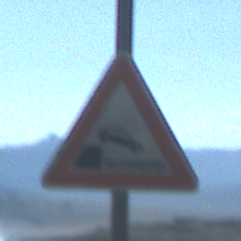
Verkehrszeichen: Ufer
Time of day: Night
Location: Outdoor (Nature)
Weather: PartlyCloudy
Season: NotSpecified
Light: Natural